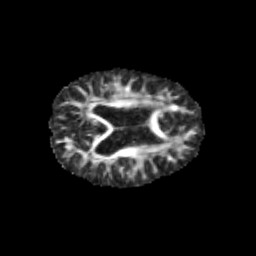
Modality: FA
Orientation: axial
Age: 9
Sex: female
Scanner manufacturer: siemens
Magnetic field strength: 3 T
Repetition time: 3.8 s
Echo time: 0.07 s